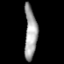
Tissue: prostate
Cell type: T cells
Senescence score: 0.333
Nuclear area (px): 647
Mean DAPI intensity: 161.267